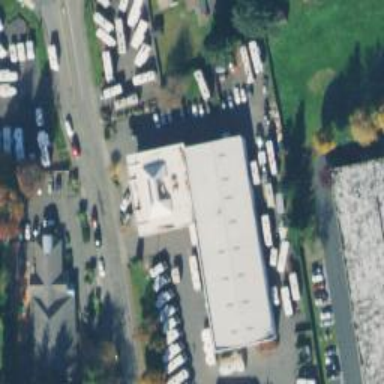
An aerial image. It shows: Caravan shop located in building.